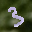
Label: 3